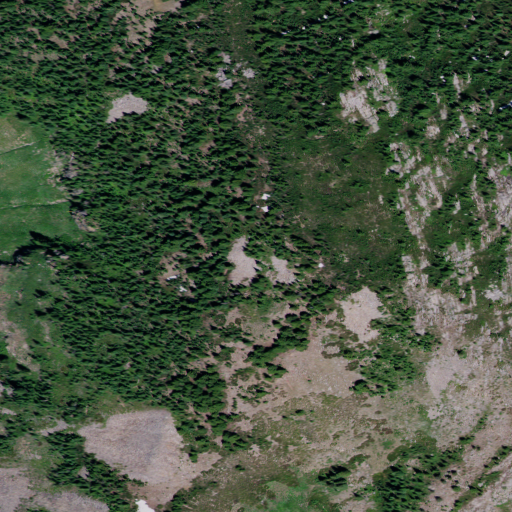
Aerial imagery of mountain in Idaho named Five Lakes Butte containing evergreen forest and shrub